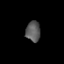
Tissue: prostate
Cell type: Fibroblasts
Senescence score: 0.7902
Nuclear area (px): 291
Mean DAPI intensity: 90.361